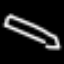
Label: pencil